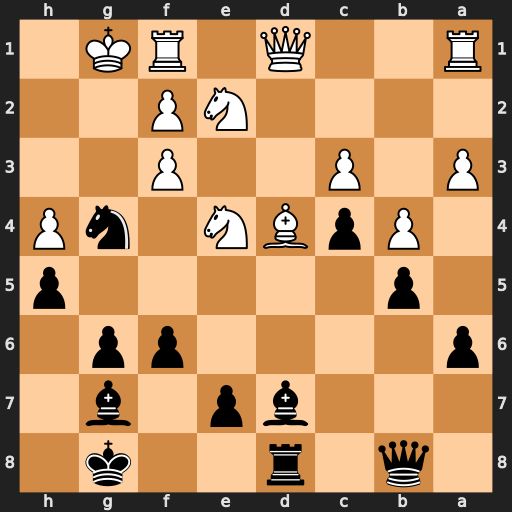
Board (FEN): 1q1r2k1/3bp1b1/p4pp1/1p5p/1PpBN1nP/P1P2P2/4NP2/R2Q1RK1
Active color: b
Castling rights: -
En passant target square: -
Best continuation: Qh2#